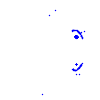
Particle: pion